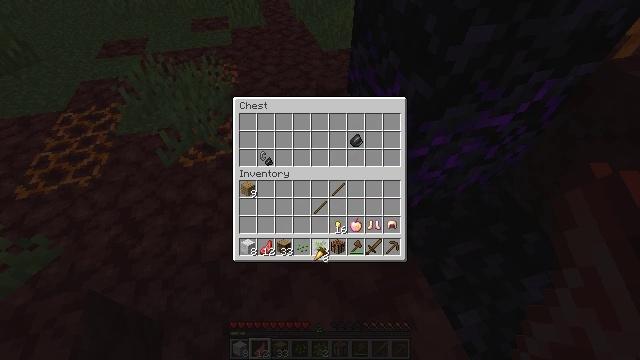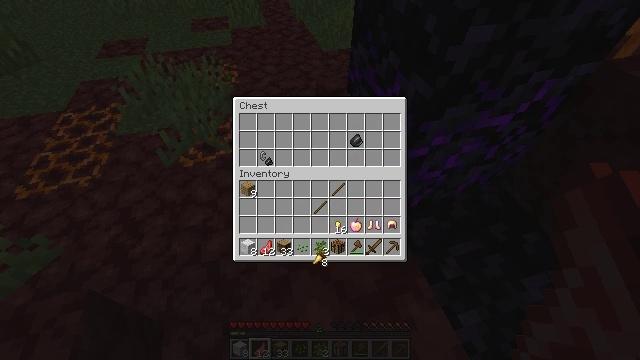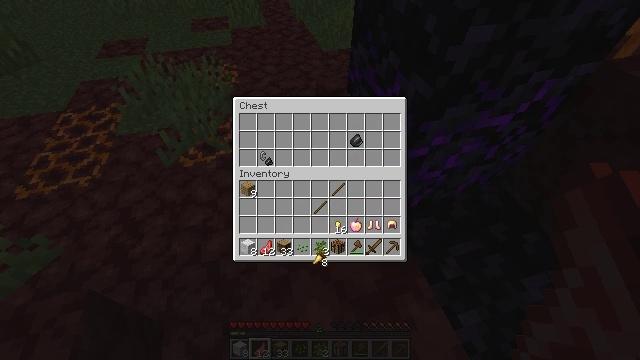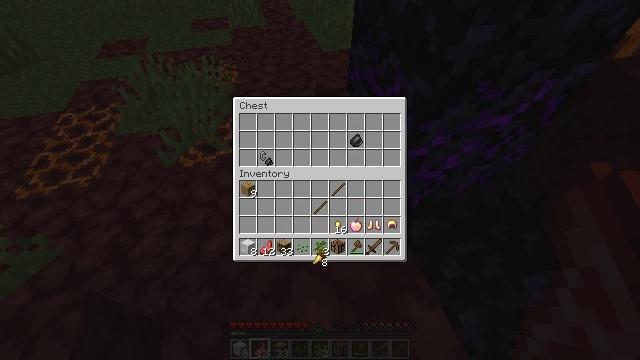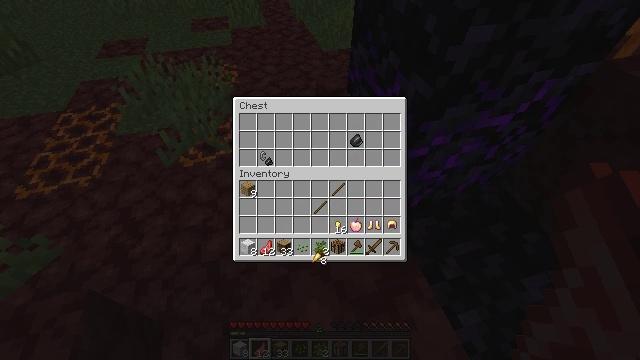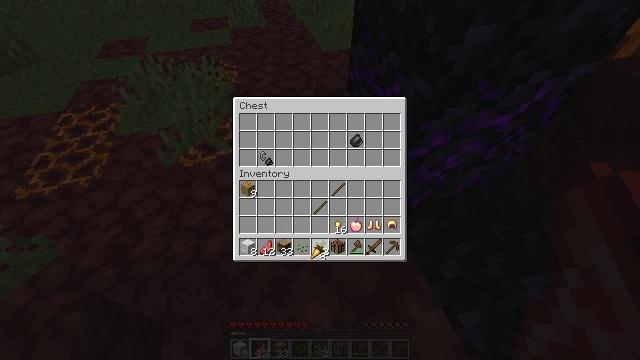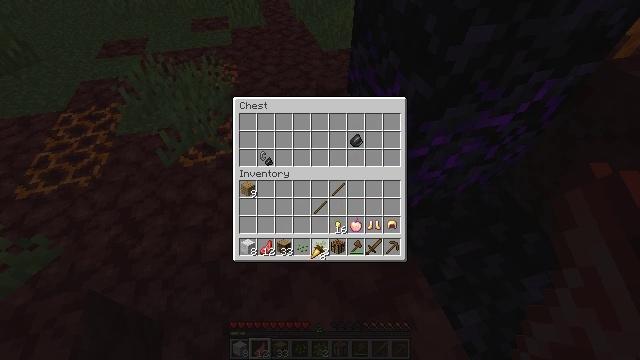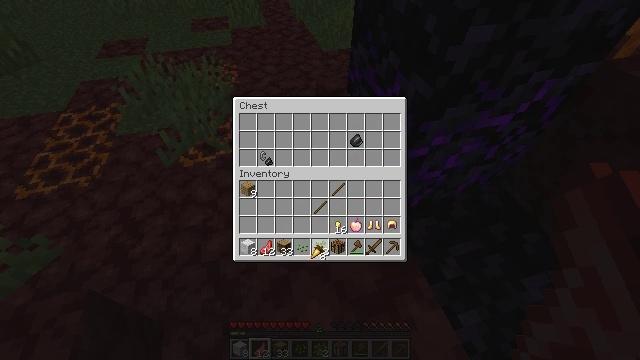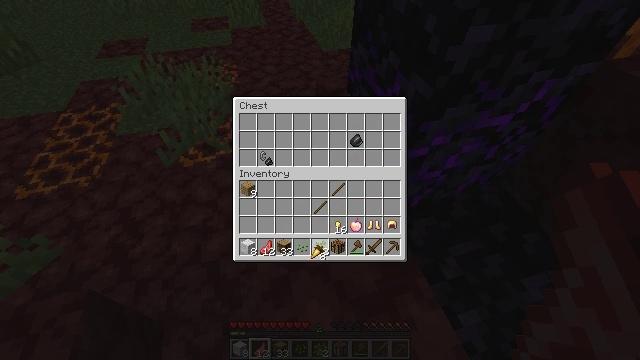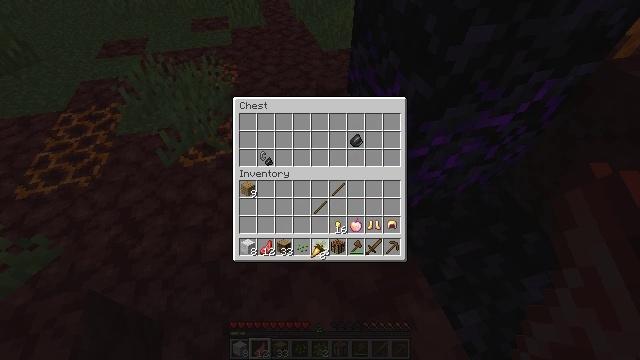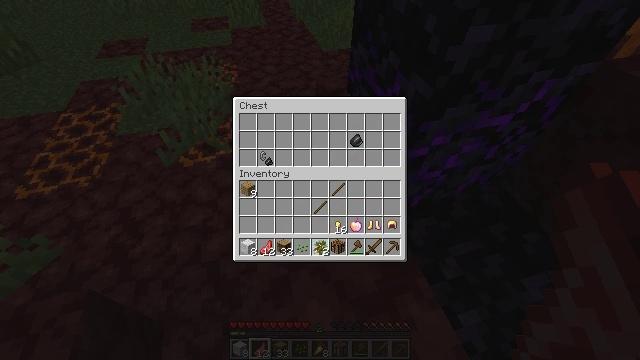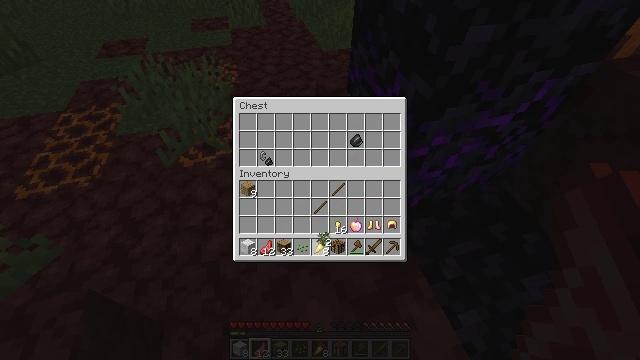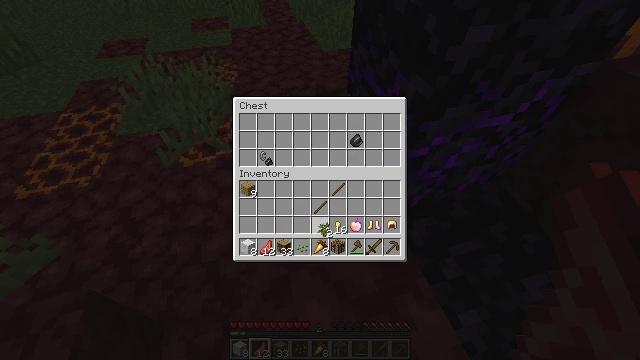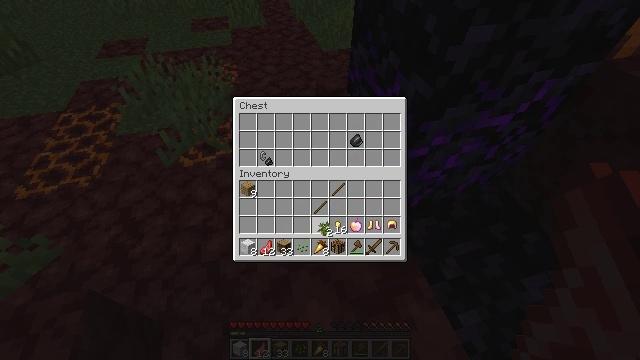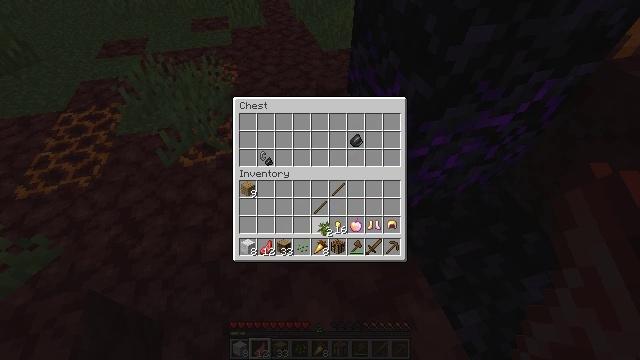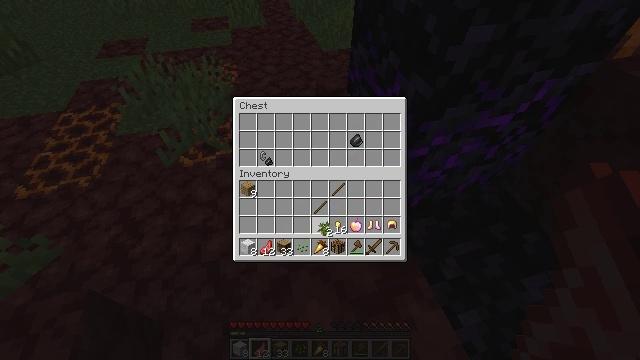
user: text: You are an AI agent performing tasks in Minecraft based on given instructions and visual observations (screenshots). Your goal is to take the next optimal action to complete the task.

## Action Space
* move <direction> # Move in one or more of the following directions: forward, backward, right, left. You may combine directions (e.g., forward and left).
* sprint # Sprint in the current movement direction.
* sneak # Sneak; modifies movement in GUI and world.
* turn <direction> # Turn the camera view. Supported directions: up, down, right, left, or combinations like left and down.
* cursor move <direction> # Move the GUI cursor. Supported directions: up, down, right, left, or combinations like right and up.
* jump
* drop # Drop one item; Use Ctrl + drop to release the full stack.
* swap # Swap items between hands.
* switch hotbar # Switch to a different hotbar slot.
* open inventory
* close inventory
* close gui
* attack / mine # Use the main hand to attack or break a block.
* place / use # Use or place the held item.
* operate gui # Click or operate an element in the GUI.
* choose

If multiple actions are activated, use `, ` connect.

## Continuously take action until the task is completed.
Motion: motion action
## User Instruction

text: Mine the brewing stand from your base.
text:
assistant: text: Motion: no_op
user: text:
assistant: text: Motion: no_op
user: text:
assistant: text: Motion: no_op
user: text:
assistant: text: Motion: no_op
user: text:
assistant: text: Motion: no_op
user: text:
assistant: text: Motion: no_op
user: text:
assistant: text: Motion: operate gui
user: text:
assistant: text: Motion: operate gui
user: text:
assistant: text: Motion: operate gui
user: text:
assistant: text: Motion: no_op
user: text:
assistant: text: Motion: cursor move up
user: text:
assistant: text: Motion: cursor move up
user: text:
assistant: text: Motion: no_op
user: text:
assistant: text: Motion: no_op
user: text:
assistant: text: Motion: no_op
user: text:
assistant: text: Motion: no_op
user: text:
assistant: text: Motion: no_op
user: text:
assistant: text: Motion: operate gui
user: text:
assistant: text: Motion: operate gui
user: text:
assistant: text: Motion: operate gui
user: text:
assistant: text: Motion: operate gui
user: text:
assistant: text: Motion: cursor move down
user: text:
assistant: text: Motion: cursor move down
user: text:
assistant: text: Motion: no_op
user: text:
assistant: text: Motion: no_op
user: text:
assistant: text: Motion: no_op
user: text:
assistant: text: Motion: no_op
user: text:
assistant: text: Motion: no_op
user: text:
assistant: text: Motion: cursor move up
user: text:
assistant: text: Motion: no_op